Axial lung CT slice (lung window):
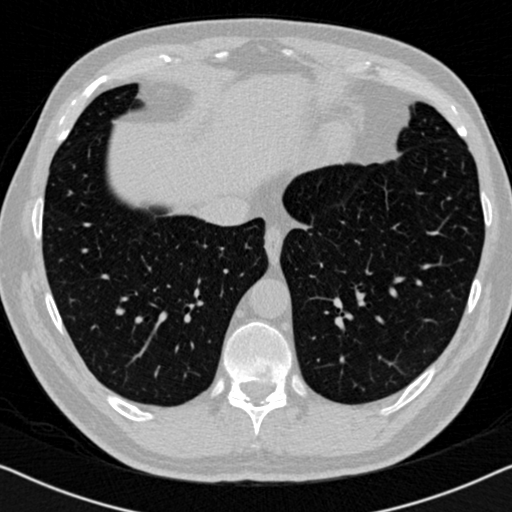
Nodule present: no